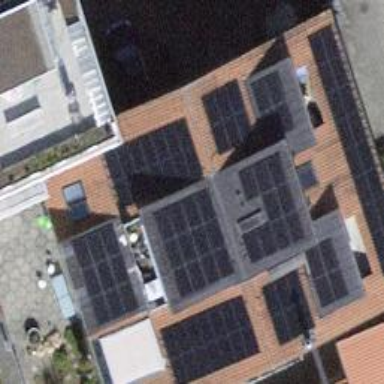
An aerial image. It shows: Solar power generator utilizing photovoltaic technology with solar photovoltaic panels.